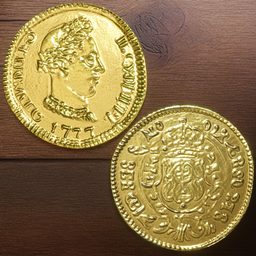
Label: tools